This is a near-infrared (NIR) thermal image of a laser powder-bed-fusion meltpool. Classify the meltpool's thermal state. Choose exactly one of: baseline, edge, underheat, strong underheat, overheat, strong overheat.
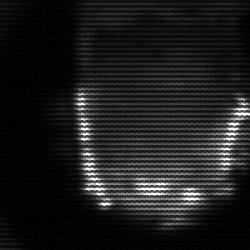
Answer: baseline